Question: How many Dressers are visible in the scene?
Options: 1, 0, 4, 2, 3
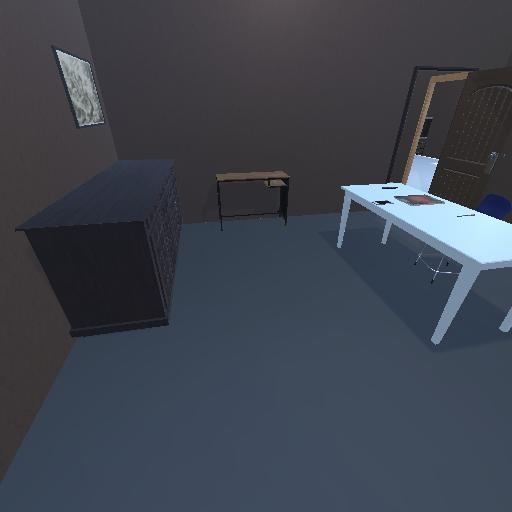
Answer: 1